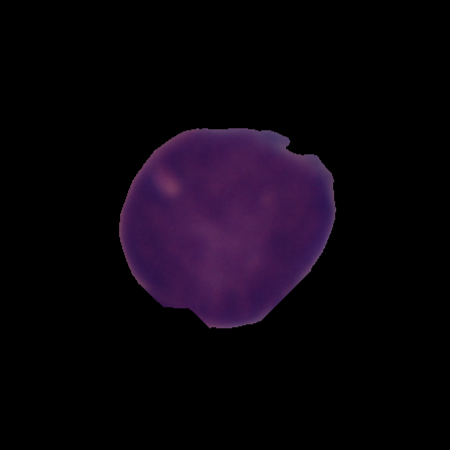
Label: cancer